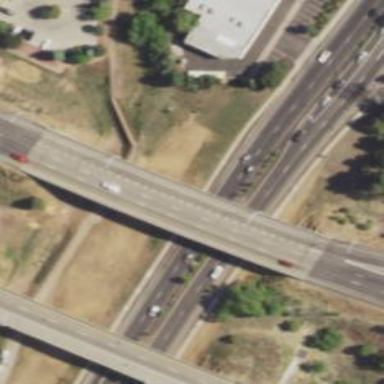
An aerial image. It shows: Asphalt surface bridge on motorway link.